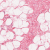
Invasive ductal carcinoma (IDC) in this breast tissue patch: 0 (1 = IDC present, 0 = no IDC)